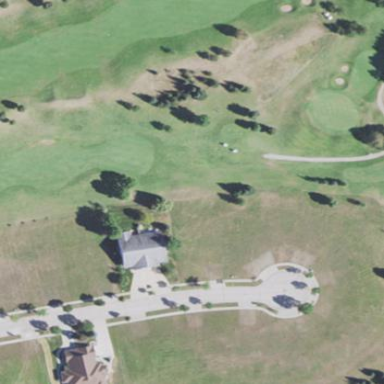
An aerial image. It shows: Golf rough area.